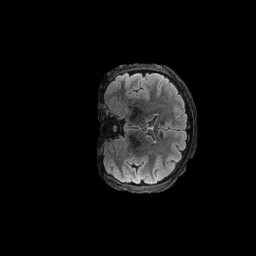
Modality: FLAIR
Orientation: coronal
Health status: ill
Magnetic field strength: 3 T